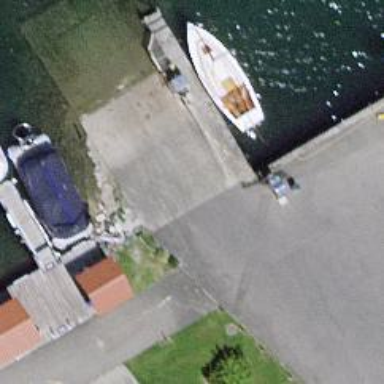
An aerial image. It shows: Slipway on leisure land.